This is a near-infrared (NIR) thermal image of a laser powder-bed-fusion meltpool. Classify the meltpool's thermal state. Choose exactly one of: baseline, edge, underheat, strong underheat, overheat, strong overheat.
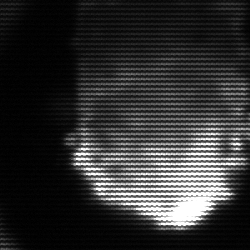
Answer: baseline